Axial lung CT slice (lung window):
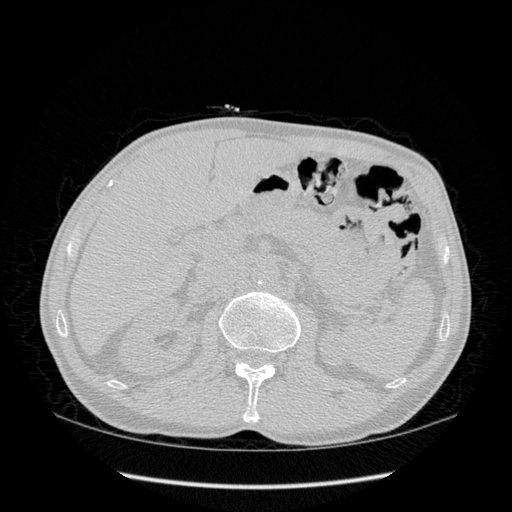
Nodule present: no